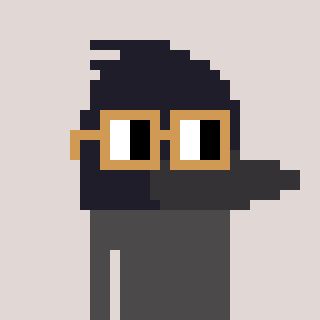
a pixel art character with square brown glasses, a raven-shaped head and a grayscale-colored body on a warm background